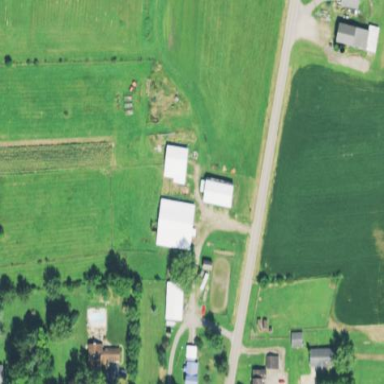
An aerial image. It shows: Farmyard area.